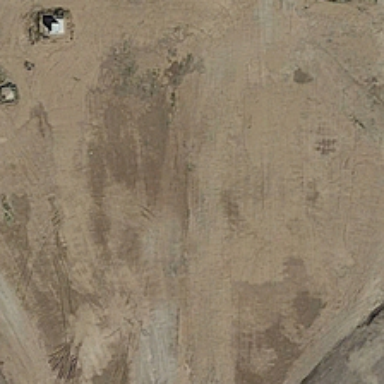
It is a piece of yellow bareland .